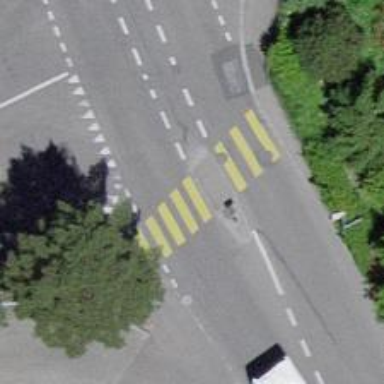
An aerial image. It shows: Uncontrolled crossing with central island on the road.